Question: In Google Plus, they use a card type layout that looks really cool. Facebook uses the same layout for it's timeline. I would like to implement such a layout for my website. But I don't know how to start. Here are the things I need to know:
1. What is the name of this particular type of layout?
2. How do I implement this layout in my Web Page?
Thanks...
(Here are a couple of images to help you know what I'm talking about)

<URL>
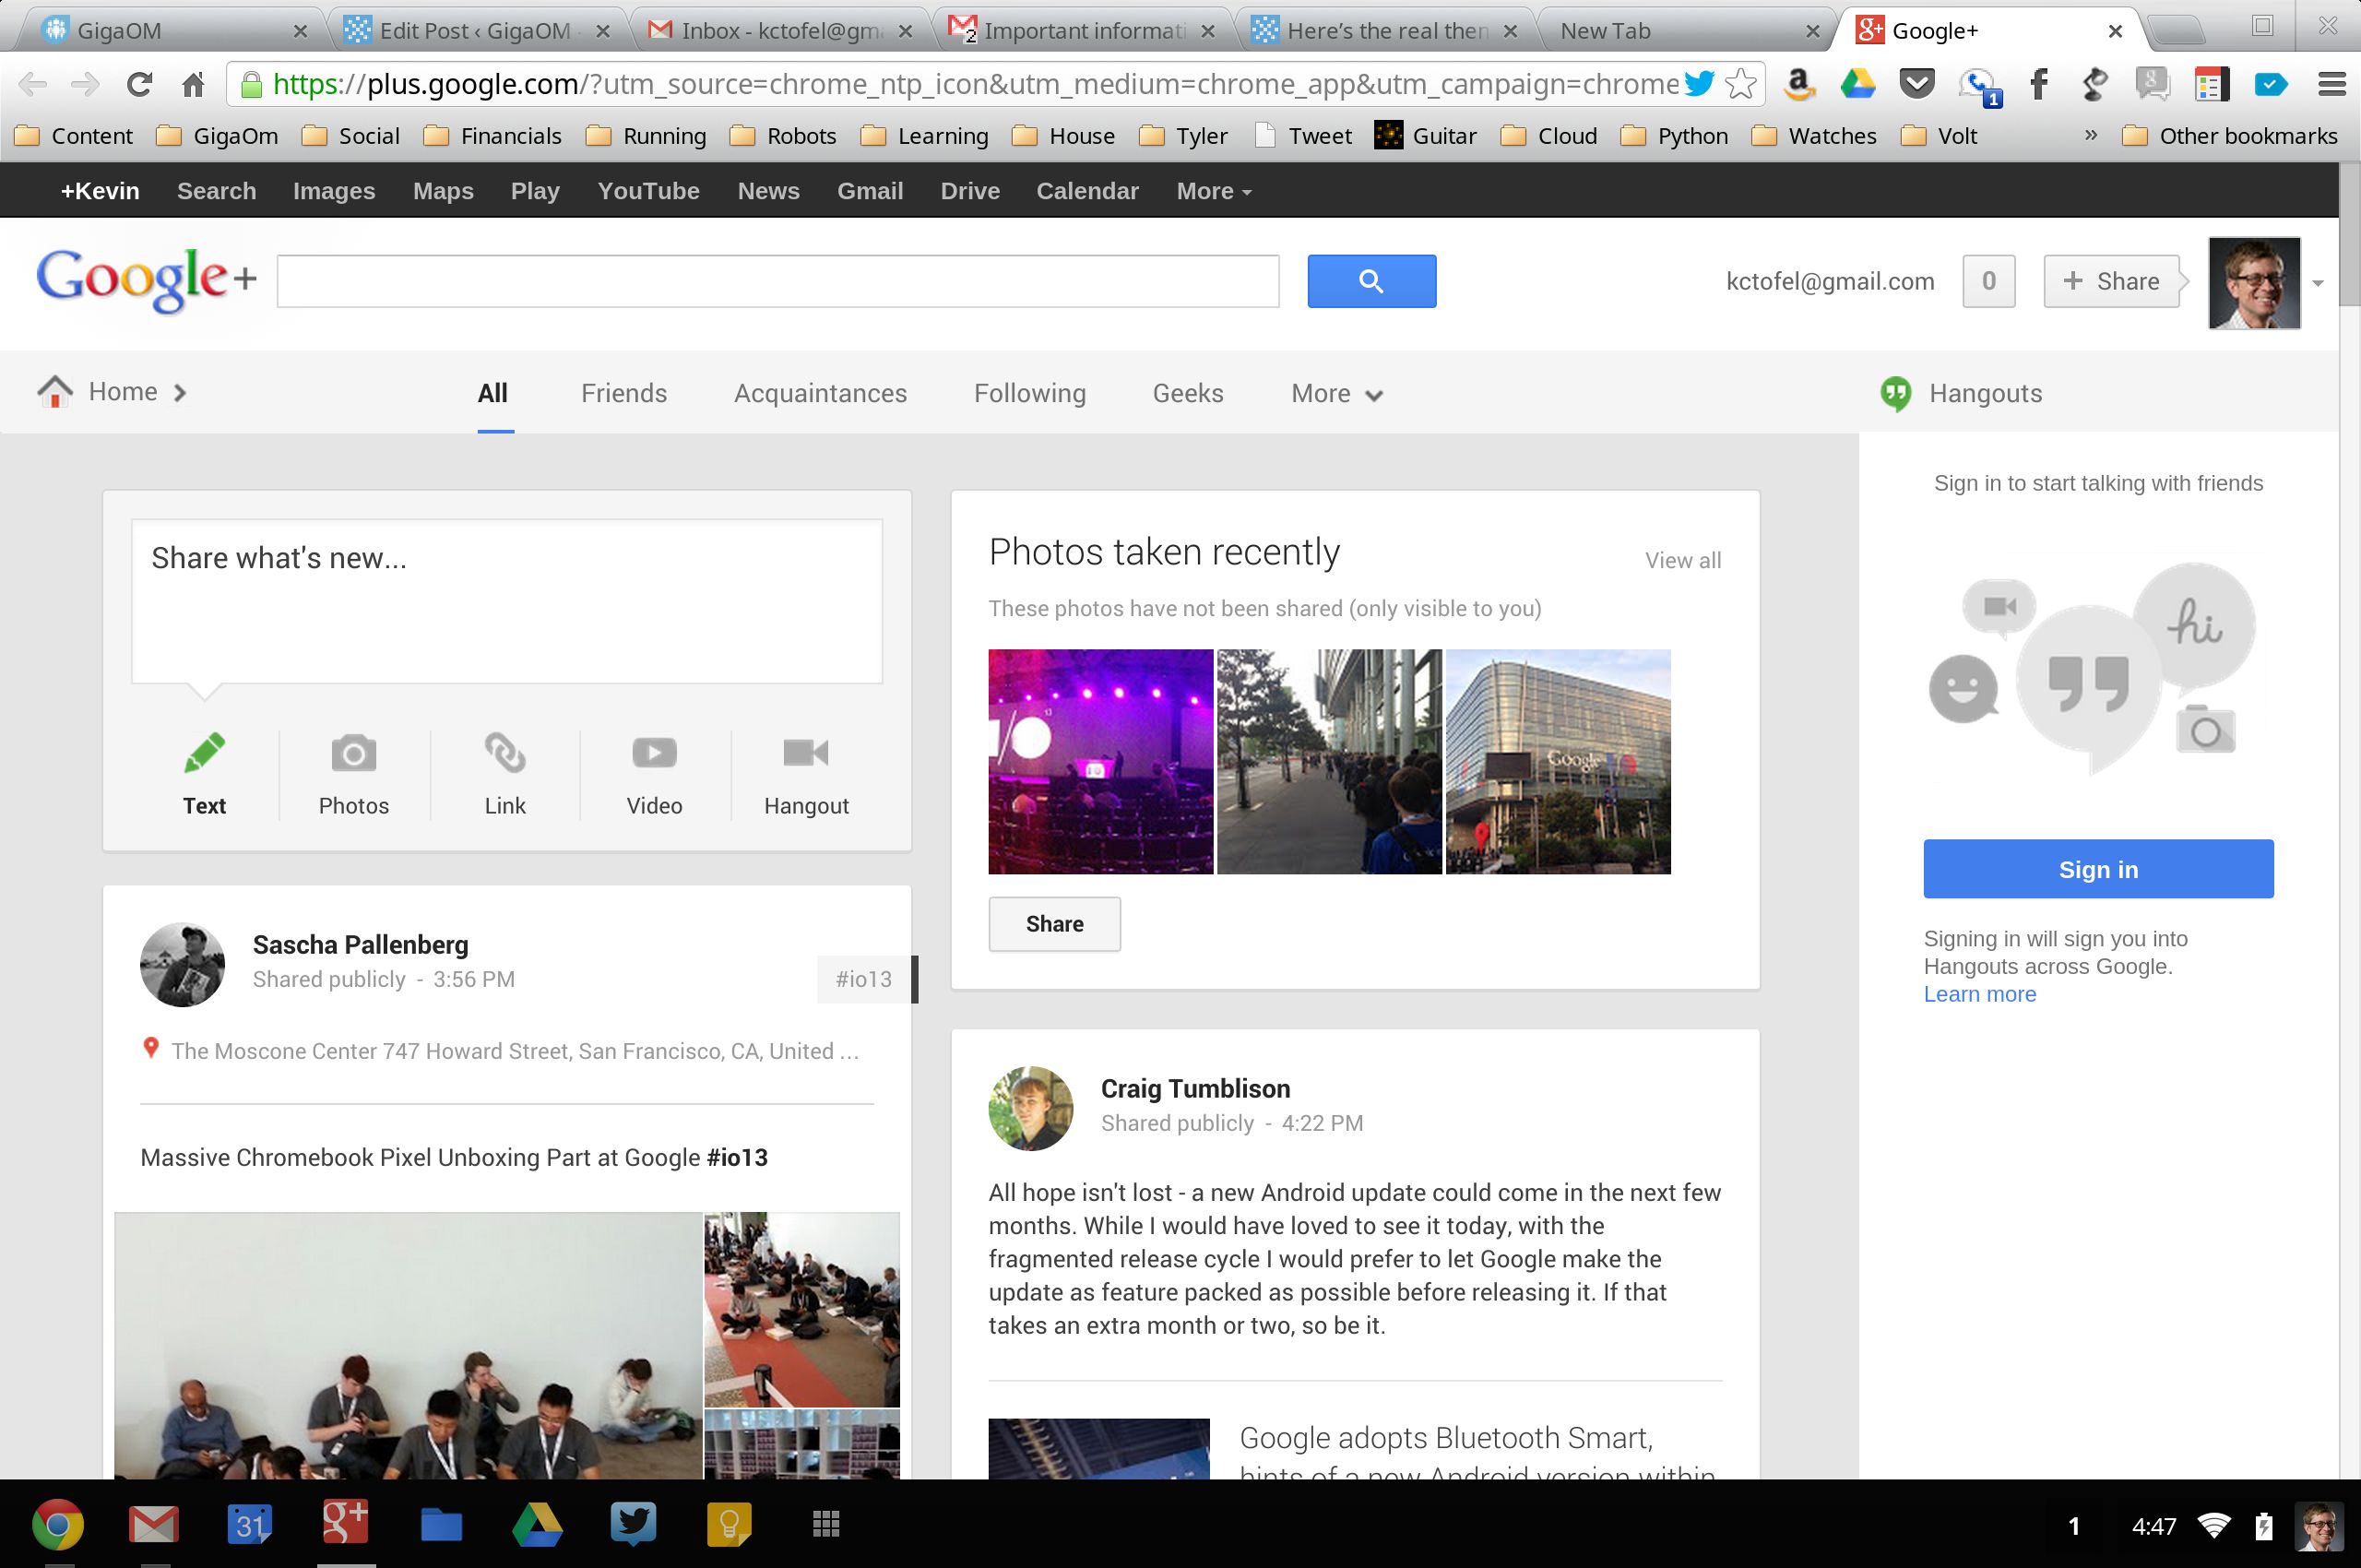
Answer: Here's an example Google plus template that uses Bootstrap. It's basically a cards layout with dual navbars at the top.
Code: <URL>
Preview: <URL>
'''
<nav></nav>
<nav></nav>
<div class="container">
<div class="row">
<div class="col-md-4 col-sm-6">
<!-- 1 or more panel/cards inside col -->
</div>
<div class="col-md-4 col-sm-6">
<!-- 1 or more panel/cards inside col -->
</div>
<div class="col-md-4 col-sm-6">
<!-- 1 or more panel/cards inside col -->
</div>
</div>
</div>
'''